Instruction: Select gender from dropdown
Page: traveler
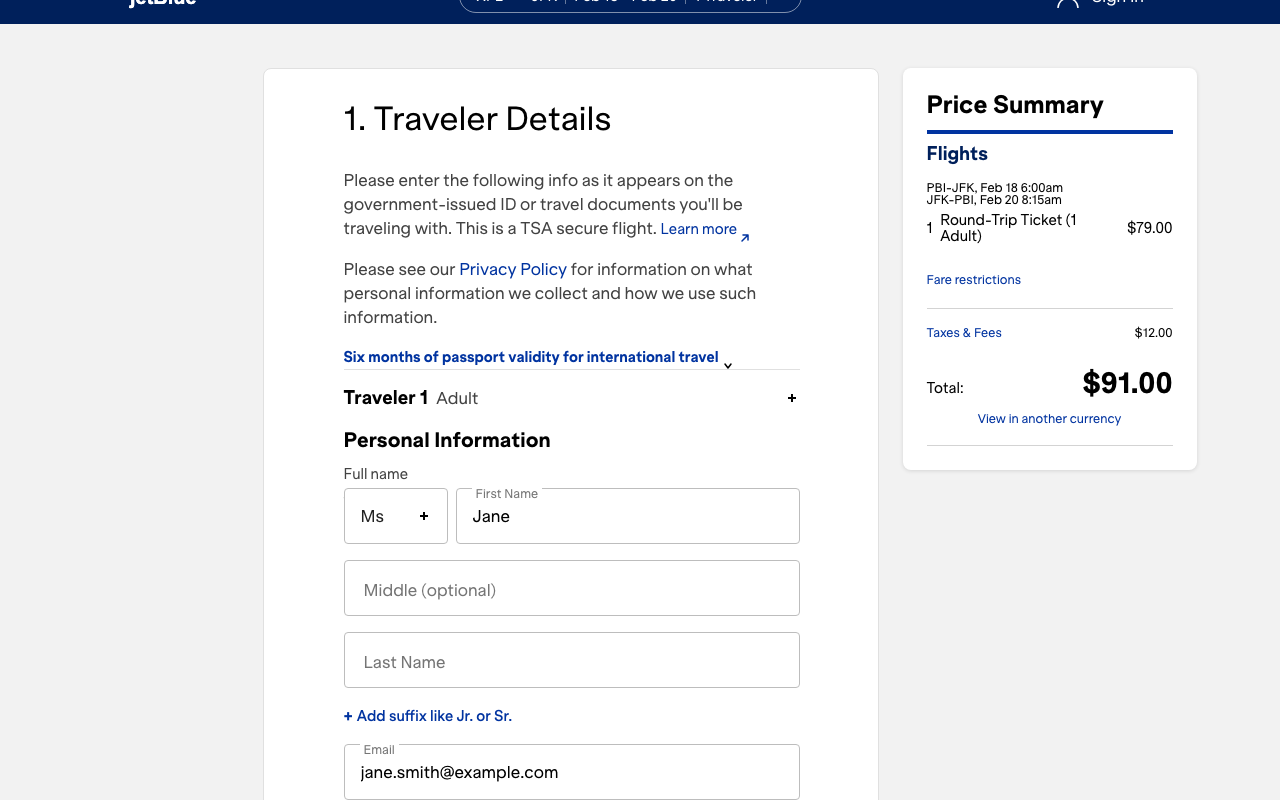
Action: click